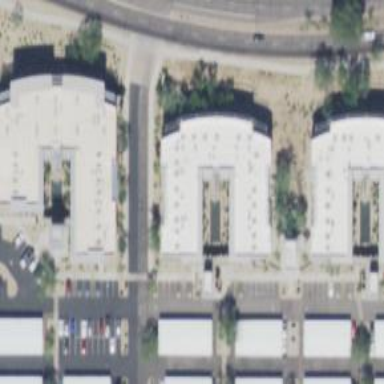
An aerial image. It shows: Office building.